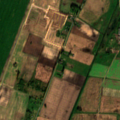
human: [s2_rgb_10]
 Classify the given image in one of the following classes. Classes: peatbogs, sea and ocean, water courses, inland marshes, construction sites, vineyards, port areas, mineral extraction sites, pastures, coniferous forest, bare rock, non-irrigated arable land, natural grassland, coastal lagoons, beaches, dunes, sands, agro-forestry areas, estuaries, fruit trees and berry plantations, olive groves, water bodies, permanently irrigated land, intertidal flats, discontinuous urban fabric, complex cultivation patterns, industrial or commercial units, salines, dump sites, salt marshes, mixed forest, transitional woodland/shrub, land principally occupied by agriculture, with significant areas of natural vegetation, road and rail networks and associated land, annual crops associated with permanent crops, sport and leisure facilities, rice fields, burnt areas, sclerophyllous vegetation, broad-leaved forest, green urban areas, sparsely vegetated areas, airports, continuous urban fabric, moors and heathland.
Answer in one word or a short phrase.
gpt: discontinuous urban fabric, non-irrigated arable land, complex cultivation patterns